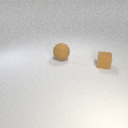
small brown rubber cube to the right of large brown rubber sphere